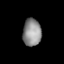
Tissue: lung
Cell type: Others
Senescence score: 0.2117
Nuclear area (px): 490
Mean DAPI intensity: 142.096